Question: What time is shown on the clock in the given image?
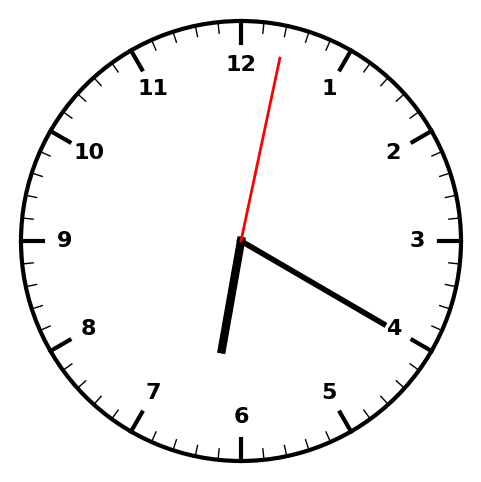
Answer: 06:20:02